Current action and preconditions to check: path_clear

Your task: For each precondition in the list above, predict whether it will hold at this action.

Consider the current scene as observed from the mobile robot's camera, and analyze the predicted future states of all dynamic agents (e.g., people, animals, vehicles, or any moving entities) within the NEXT SECOND.

IMPORTANT: Only answer "very likely" if you are absolutely certain—based on strong, clear evidence—that a dynamic agent will violate the precondition in the predicted future state. Do NOT answer "very likely" for unlikely, ambiguous, or low-probability risks.

Ask yourself for each precondition: Is there a high probability, with clear and convincing evidence, that the predicted future states of any dynamic agent will interfere with the predicted future state of the currently executing action within the NEXT SECOND, causing that precondition to fail?

Assess the risk level based on these predictions. Use "likely" or "very likely" if motions create a clear risk of interference.

Use "neutral" or "improbable" if agents are nearby but their predicted paths are clearly diverging or non-conflicting.

Failure Risk Categories: "very improbable", "improbable", "neutral", "likely", "very likely"

Answer Format: Output ONLY the probability_of_failure value from these categories: "very improbable", "improbable", "neutral", "likely", "very likely"

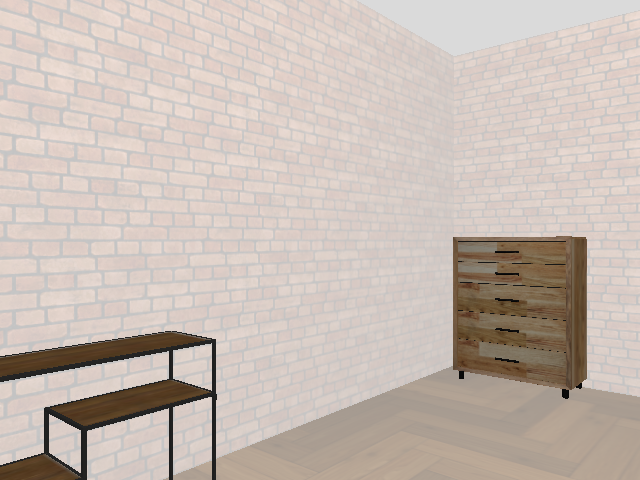

Answer: very improbable